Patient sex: M
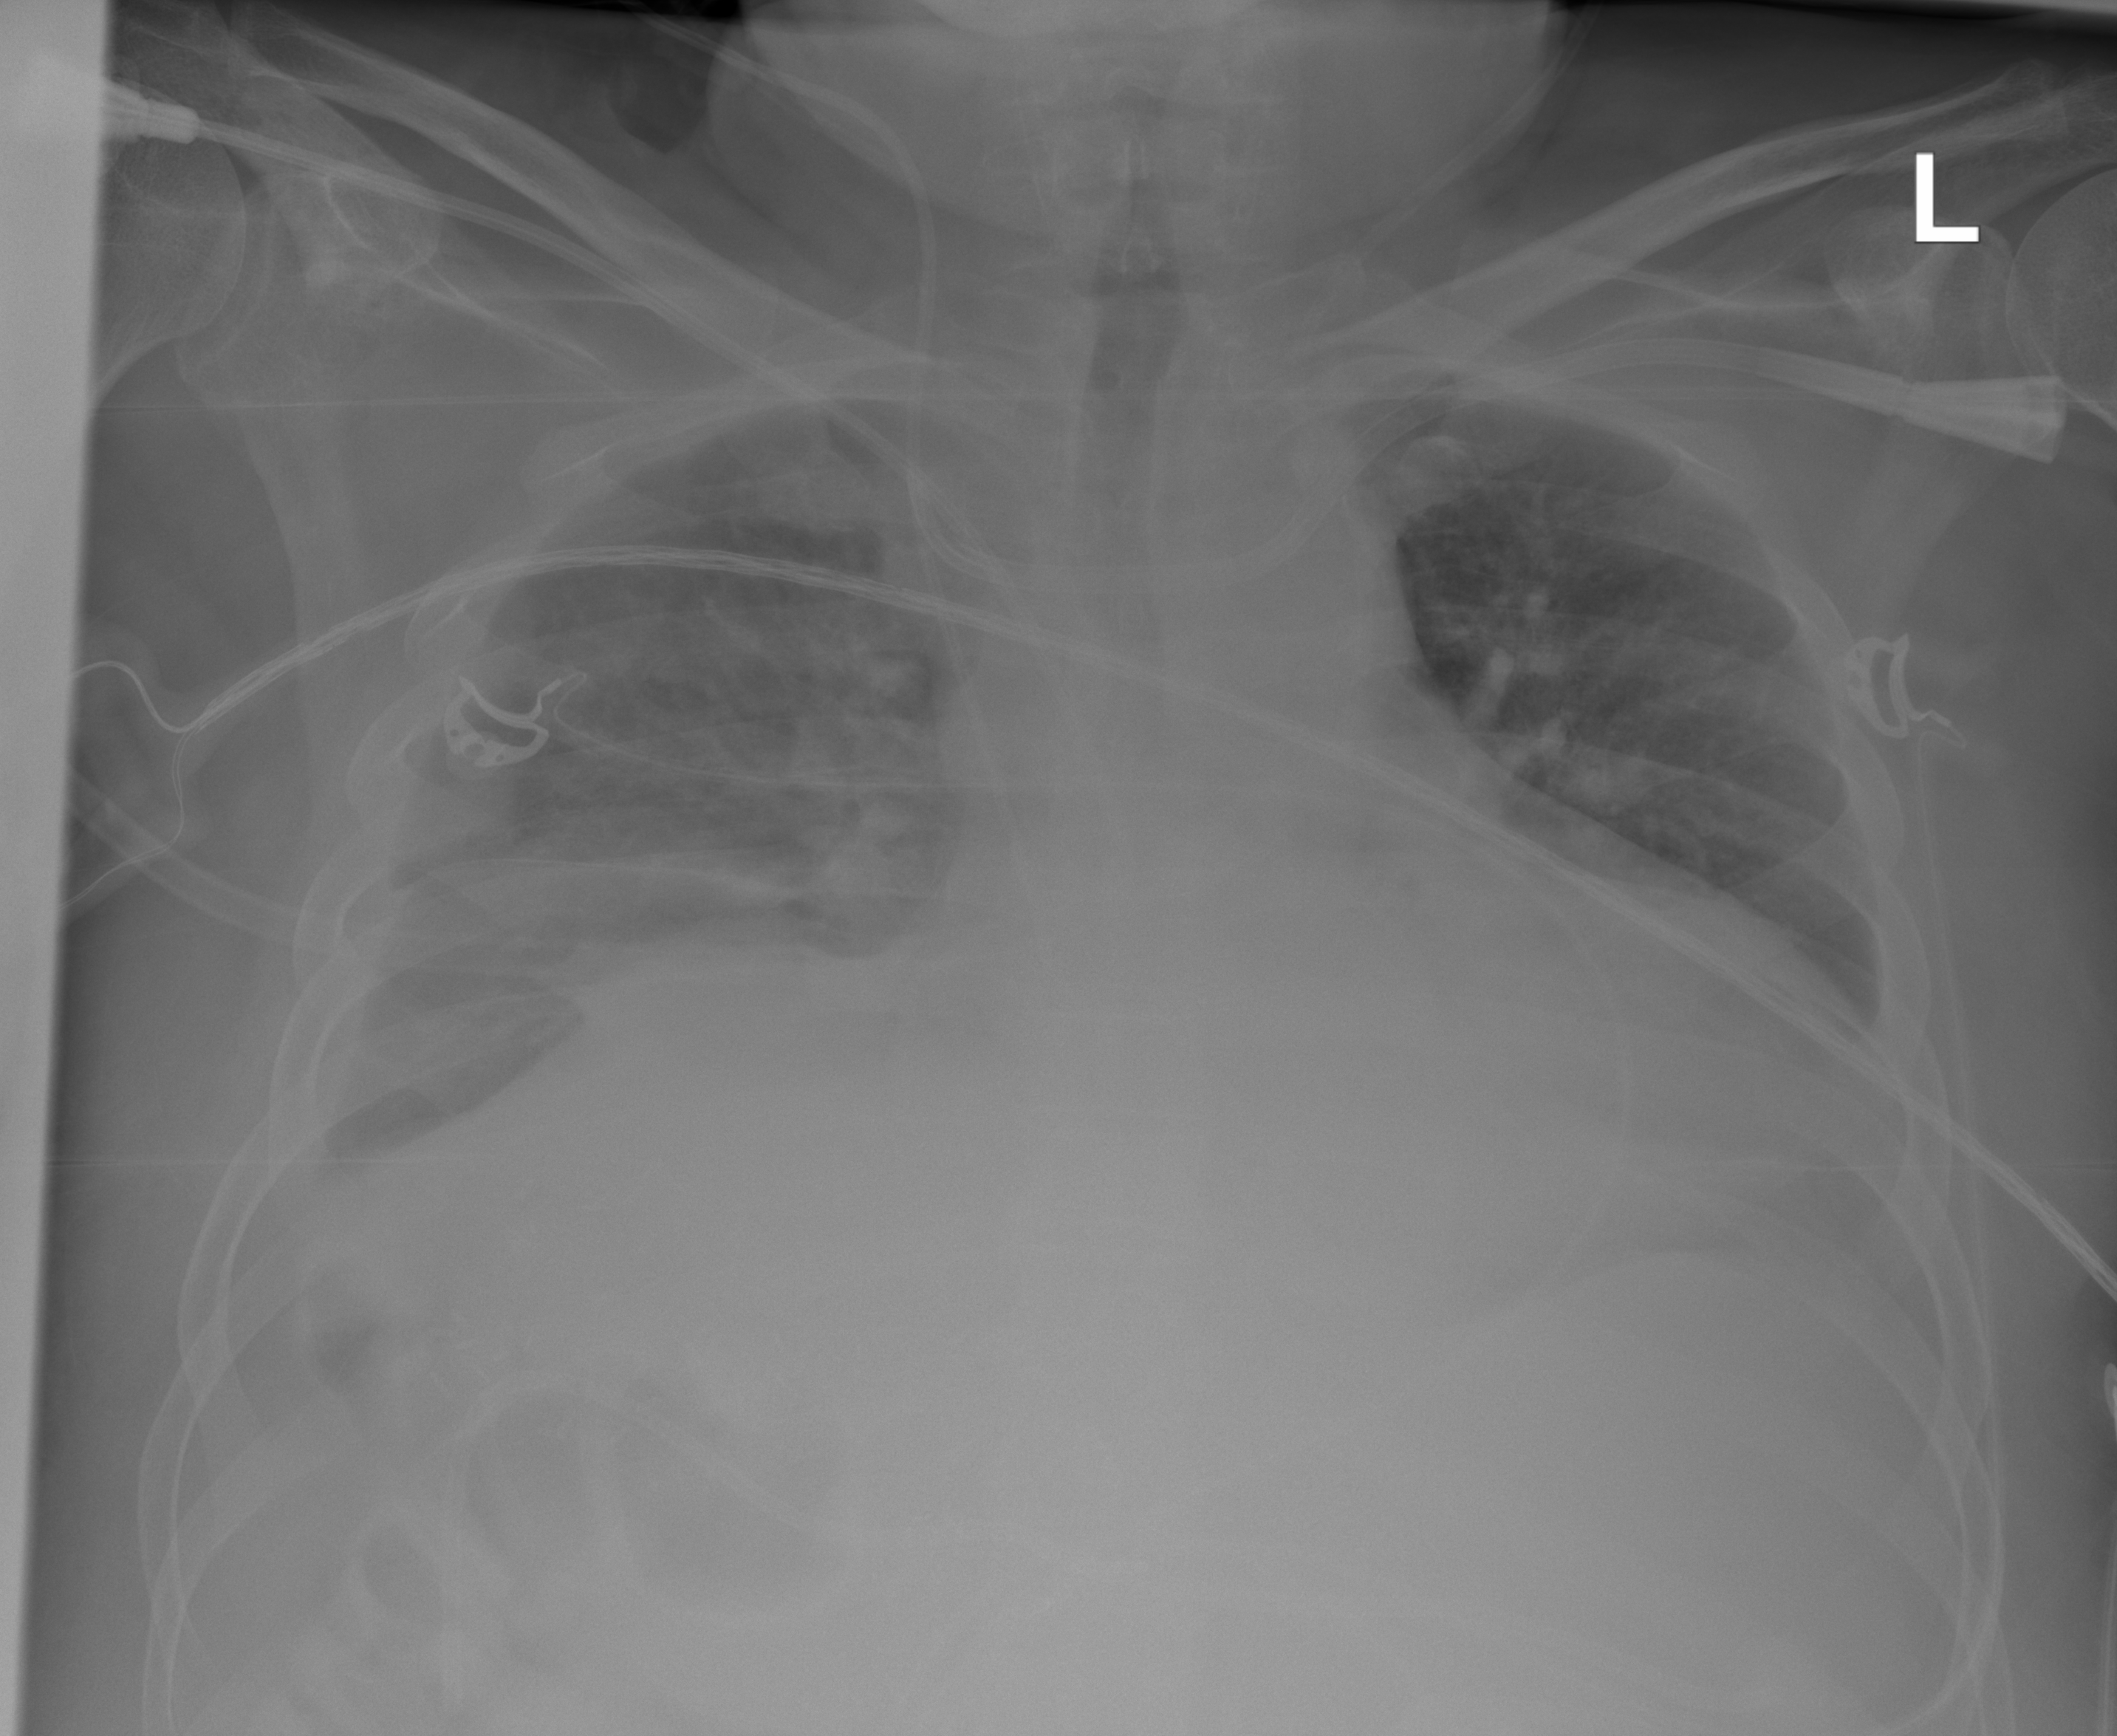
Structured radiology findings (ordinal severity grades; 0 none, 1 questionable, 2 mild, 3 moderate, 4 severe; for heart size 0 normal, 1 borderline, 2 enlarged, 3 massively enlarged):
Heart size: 2
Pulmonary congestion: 0
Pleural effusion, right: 2
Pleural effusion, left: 1
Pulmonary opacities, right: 0
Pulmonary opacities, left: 0
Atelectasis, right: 2
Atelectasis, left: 0